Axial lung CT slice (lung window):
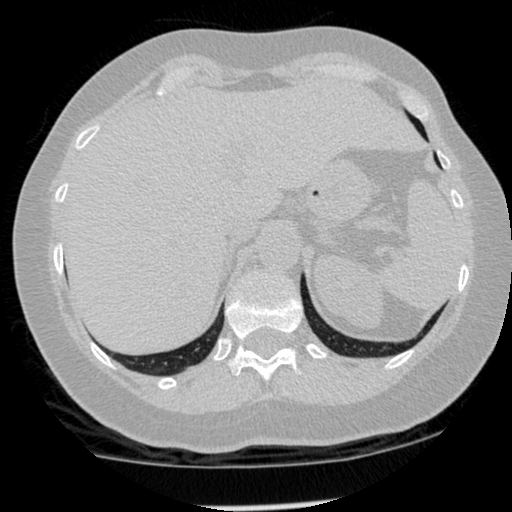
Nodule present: no